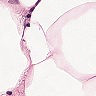
Metastatic tissue present: no